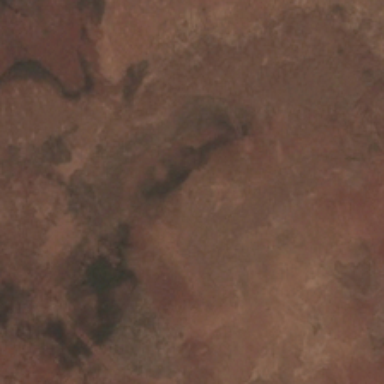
It is a piece of bareland .